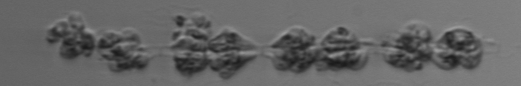
Label: Leptocylindrus_mediterraneus